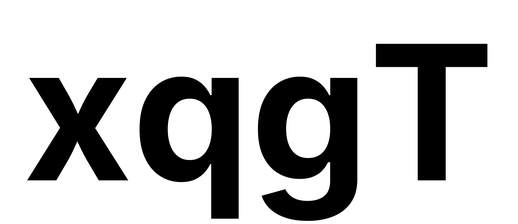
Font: Inter_Bold